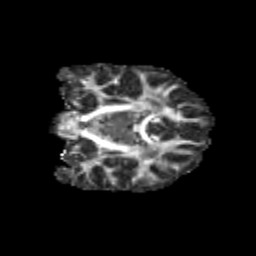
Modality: FA
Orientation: coronal
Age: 10
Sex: female
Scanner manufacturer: siemens
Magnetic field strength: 3 T
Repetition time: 3.8 s
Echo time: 0.07 s